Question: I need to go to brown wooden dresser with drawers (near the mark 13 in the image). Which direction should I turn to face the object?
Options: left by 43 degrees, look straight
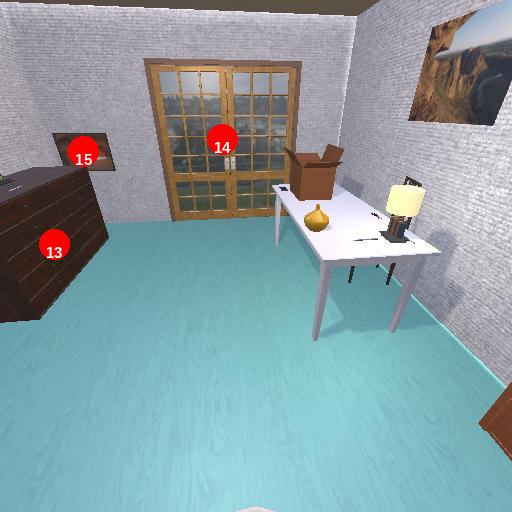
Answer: left by 43 degrees